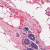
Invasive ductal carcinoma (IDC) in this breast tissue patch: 0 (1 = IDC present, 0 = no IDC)